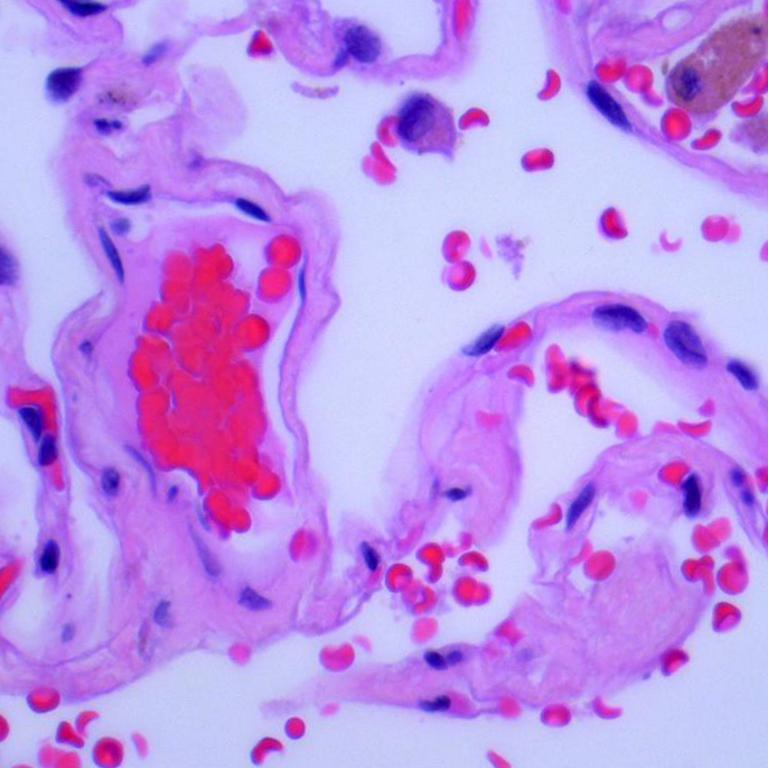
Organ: lung
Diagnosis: benign